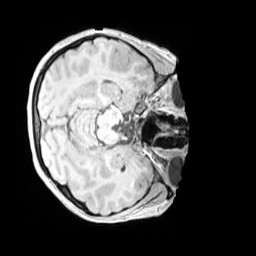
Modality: MP2RAGE
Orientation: axial
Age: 11
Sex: female
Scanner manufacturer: siemens
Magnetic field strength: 3 T
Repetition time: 4 s
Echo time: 0.00303 s